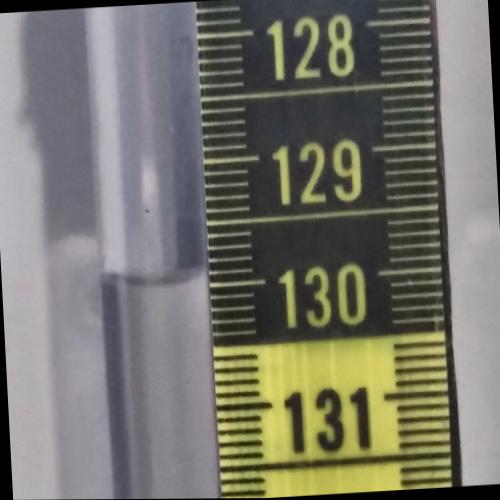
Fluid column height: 130.0 cm